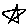
Label: star